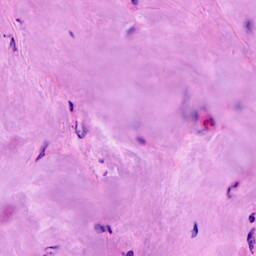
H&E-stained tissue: Breast